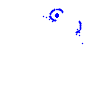
Particle: proton